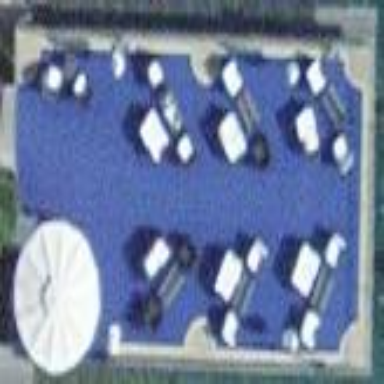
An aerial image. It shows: Outdoor seating area for leisure land.